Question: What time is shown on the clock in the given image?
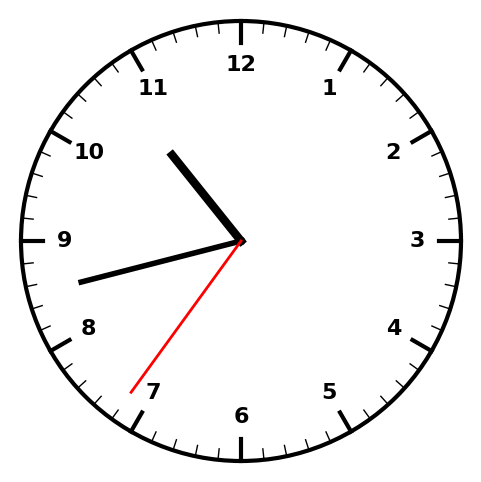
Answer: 10:42:36